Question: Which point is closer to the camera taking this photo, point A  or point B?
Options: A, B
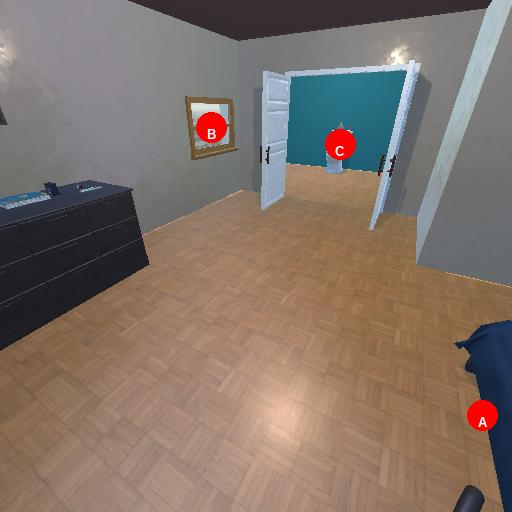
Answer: A